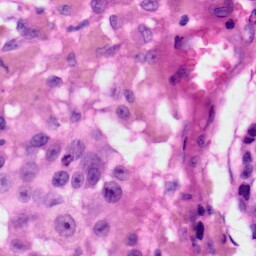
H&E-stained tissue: Skin